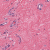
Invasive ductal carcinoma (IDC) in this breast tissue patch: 0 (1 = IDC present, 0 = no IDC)